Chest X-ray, AP view. Patient: 56 years old, sex F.
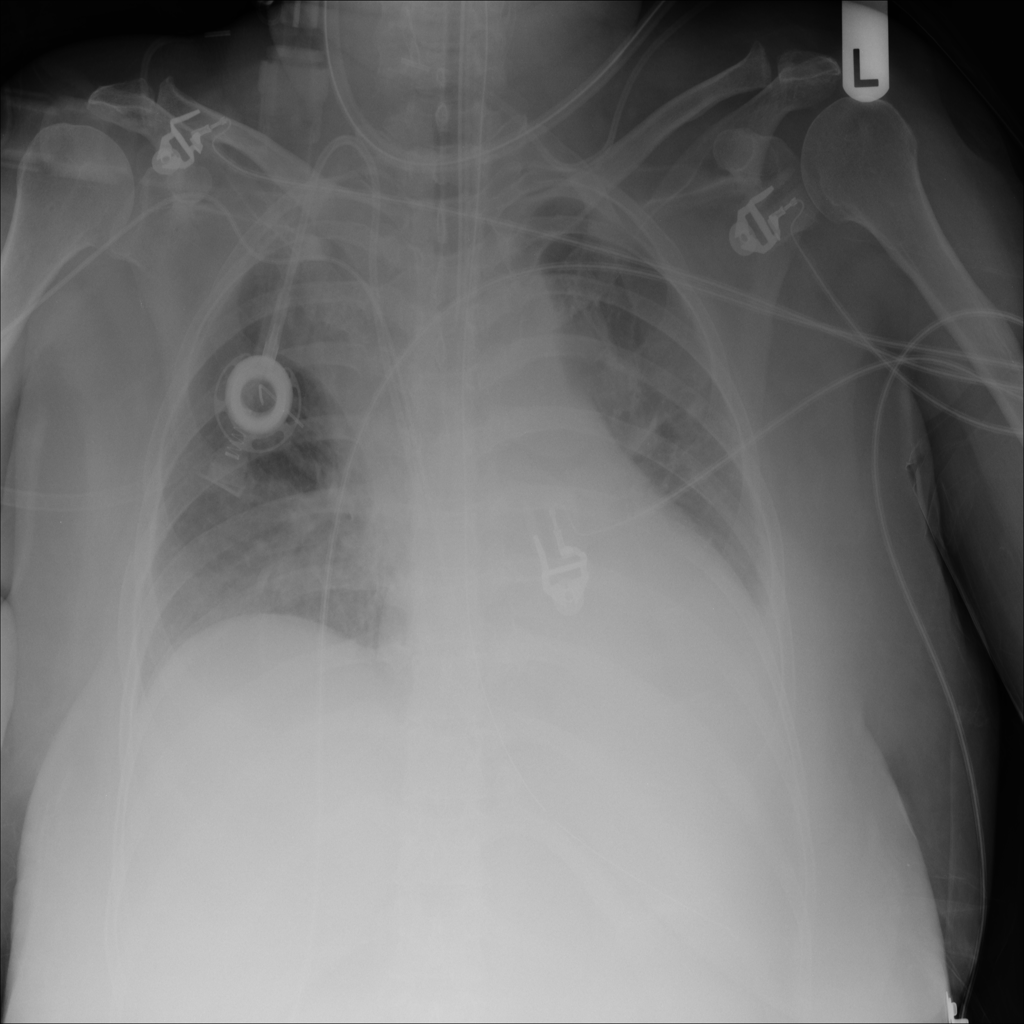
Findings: Infiltration